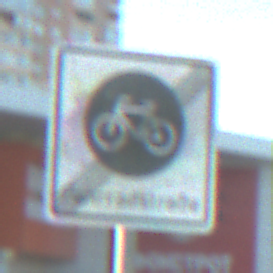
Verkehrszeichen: EndeFahrradstrasse
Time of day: MorningAfternoon
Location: Outdoor (Suburban)
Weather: PartlyCloudy
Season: NotSpecified
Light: Natural